Interaction volume radius: 10 \u00c5
Interaction volume height: 40 \u00c5
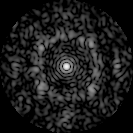
Disorder parameter: 0.6691